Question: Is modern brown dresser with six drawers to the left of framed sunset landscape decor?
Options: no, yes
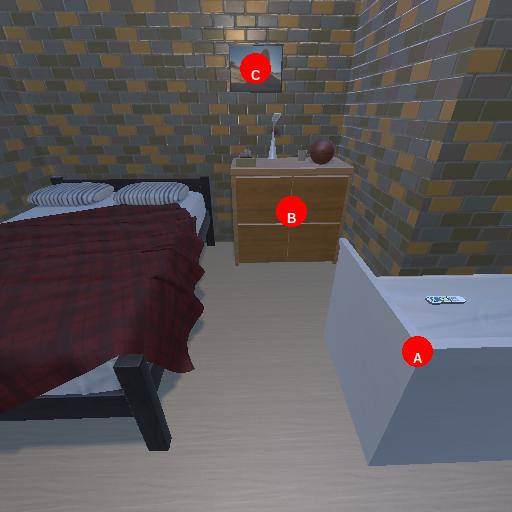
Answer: no